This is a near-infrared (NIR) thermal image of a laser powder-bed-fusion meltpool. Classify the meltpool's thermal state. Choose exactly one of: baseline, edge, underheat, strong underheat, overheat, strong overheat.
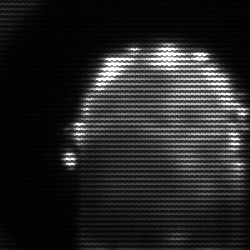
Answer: baseline